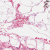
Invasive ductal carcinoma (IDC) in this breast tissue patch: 0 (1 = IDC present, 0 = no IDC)